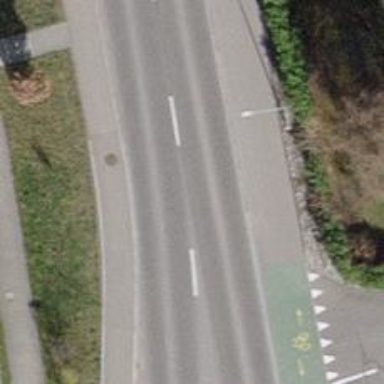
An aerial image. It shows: Secondary road with abandoned railway and separate sidewalk. The surface is asphalt.